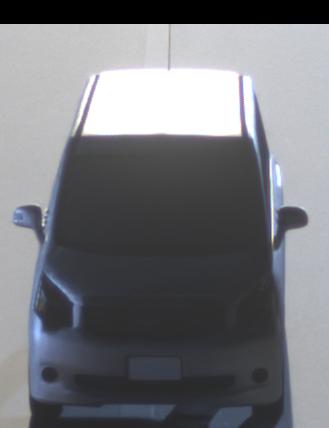
Make: Toyota
Model: Noah
Detailed model: Voxy R70G
Model produced from: 2007
Model produced until: 2013
Doors: 5
Color: white
Road condition: dry road
Daytime: night
Contrast: high contrast